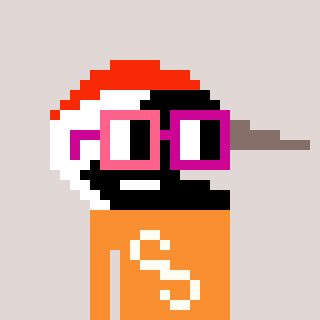
a pixel art character with square pink and red glasses, a crane-shaped head and a orange-colored body on a warm background